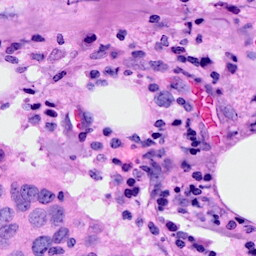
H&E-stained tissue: Breast